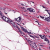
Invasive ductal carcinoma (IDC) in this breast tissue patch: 0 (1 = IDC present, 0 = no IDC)